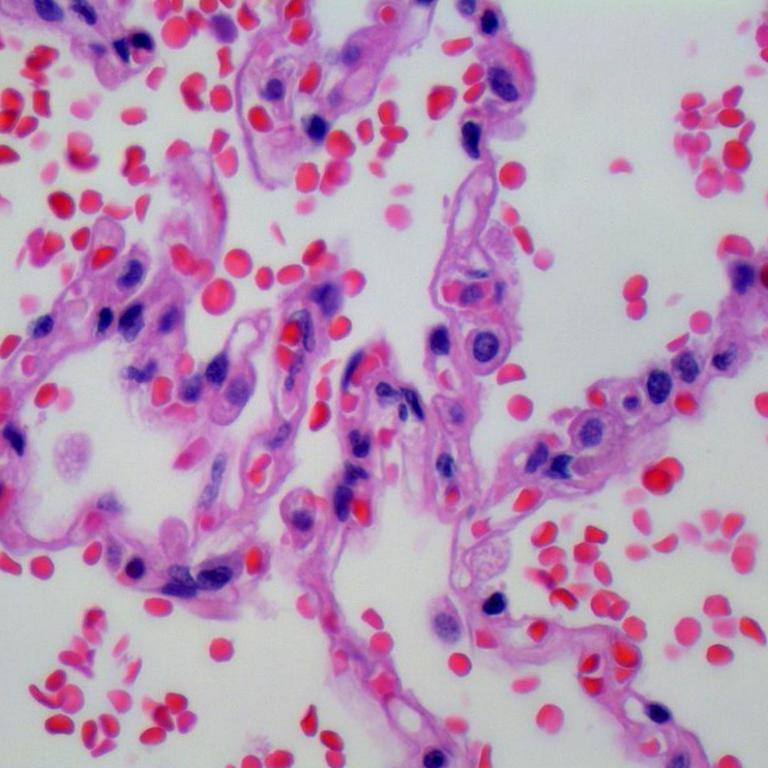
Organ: lung
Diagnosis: benign